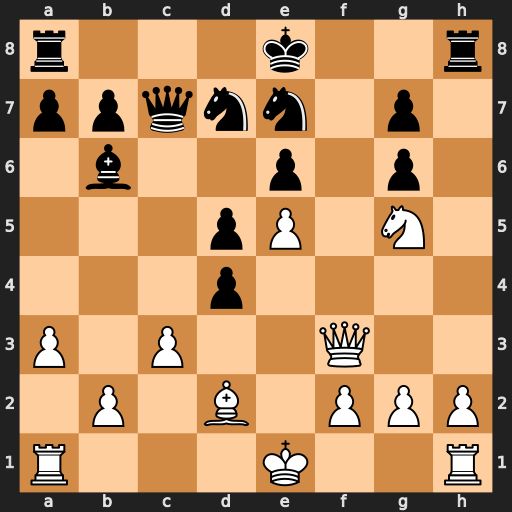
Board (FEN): r3k2r/ppqnn1p1/1b2p1p1/3pP1N1/3p4/P1P2Q2/1P1B1PPP/R3K2R
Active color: w
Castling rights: KQkq
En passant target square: -
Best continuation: Qf7+ Kd8 Nxe6+